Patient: sex M, age 46
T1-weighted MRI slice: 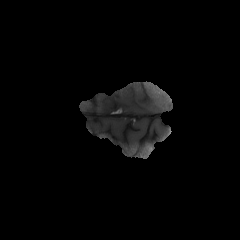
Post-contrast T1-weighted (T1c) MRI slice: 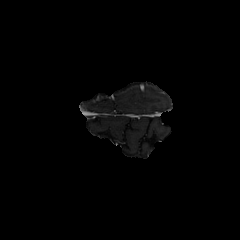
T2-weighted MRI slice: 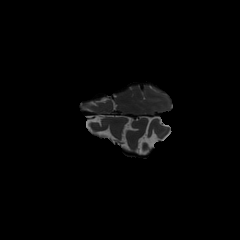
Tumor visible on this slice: no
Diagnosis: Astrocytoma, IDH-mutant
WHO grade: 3